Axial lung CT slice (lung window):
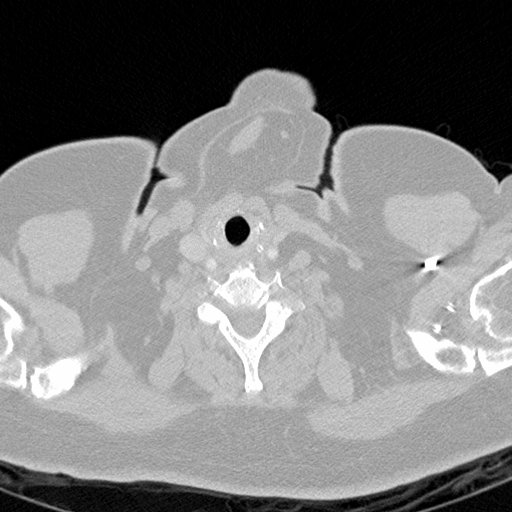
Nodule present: no